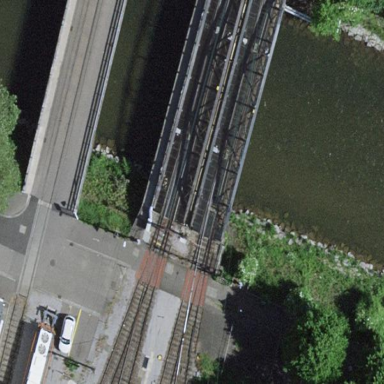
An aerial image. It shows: Truss bridge structure.